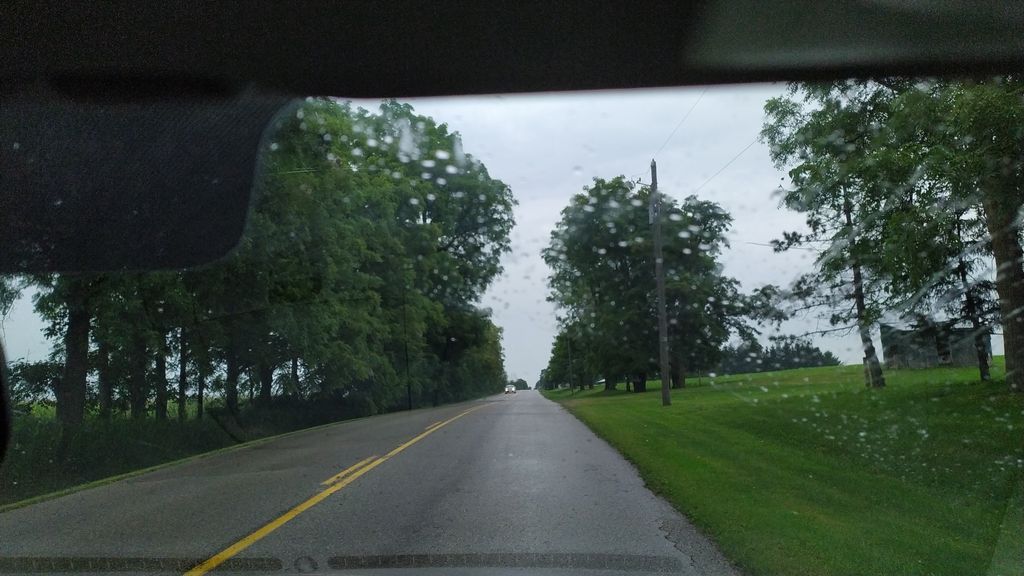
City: kitchener-waterloo